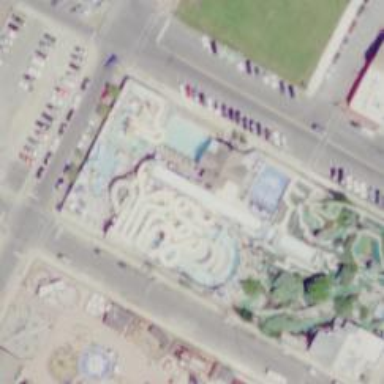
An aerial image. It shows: Water slide attraction.